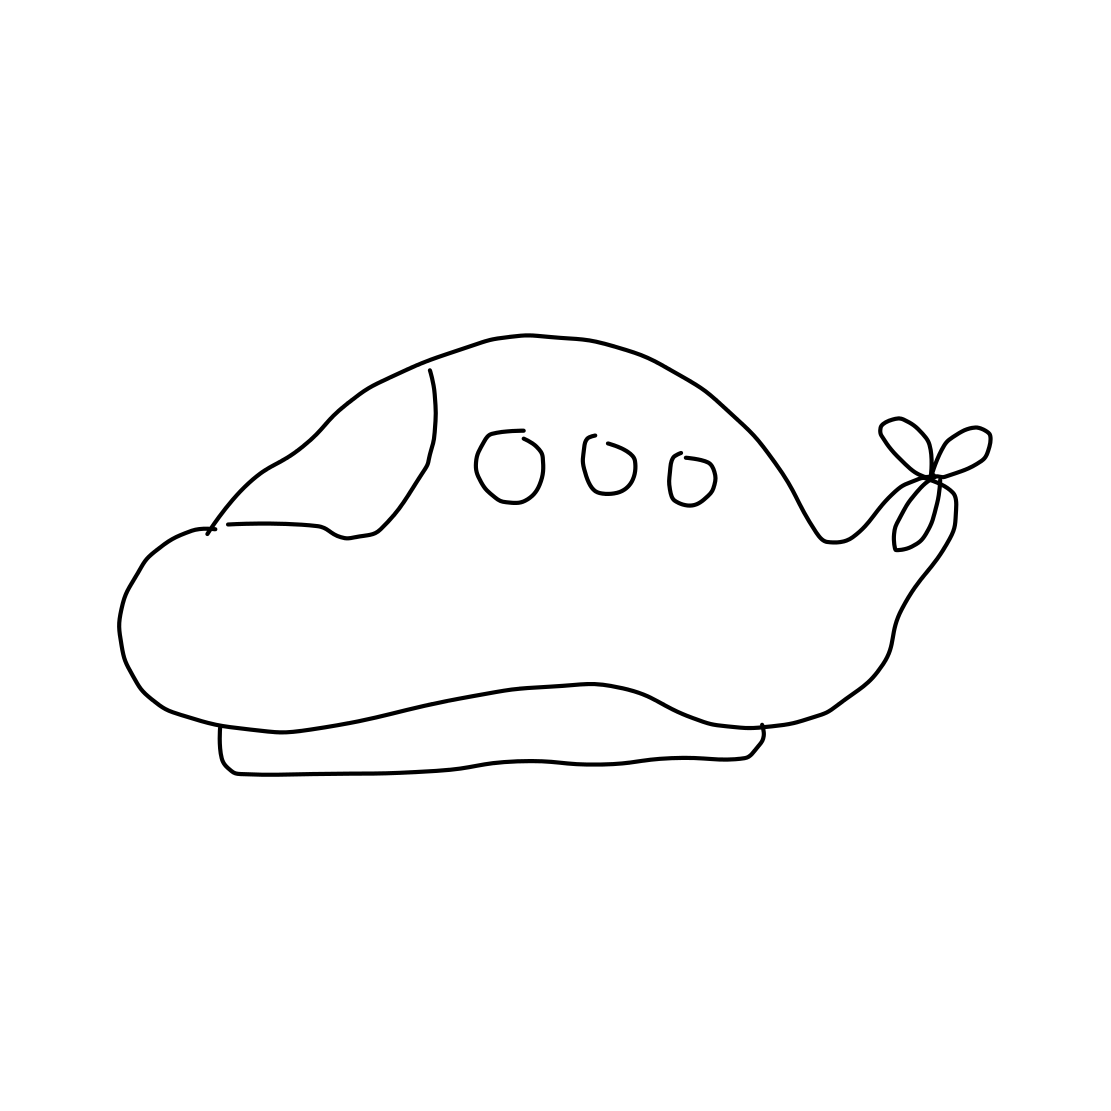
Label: submarine